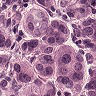
Metastatic tissue present: yes